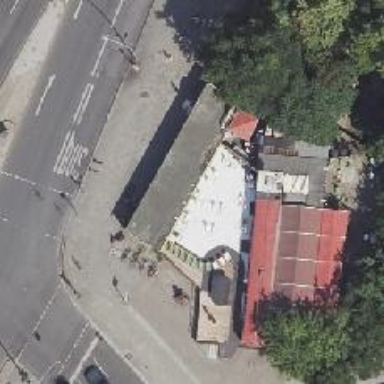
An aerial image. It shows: Subway entrance.